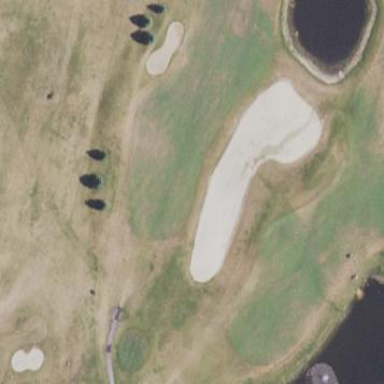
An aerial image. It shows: Sand bunker on golf course.